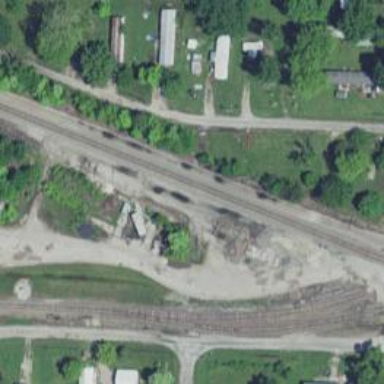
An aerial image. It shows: Junction on the railway.